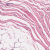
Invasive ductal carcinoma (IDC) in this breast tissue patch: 0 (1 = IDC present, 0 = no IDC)